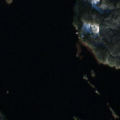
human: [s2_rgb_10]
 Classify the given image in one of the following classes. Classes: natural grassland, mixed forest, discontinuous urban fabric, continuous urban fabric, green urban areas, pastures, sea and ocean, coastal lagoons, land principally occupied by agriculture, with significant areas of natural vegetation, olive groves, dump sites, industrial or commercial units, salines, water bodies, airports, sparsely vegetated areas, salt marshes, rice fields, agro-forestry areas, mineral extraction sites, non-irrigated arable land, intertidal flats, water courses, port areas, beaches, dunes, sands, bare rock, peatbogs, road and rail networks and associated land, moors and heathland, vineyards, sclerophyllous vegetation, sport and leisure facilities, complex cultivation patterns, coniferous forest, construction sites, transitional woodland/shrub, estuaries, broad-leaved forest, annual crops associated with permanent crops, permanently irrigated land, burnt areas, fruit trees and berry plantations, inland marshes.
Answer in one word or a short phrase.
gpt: coniferous forest, water bodies